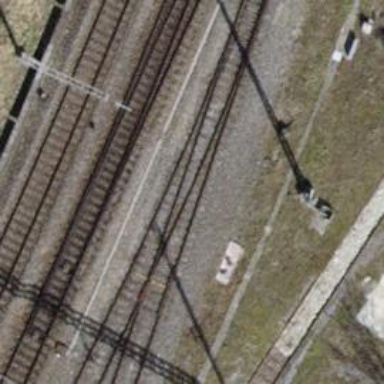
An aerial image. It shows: Single-track railway siding with electrified contact lines.